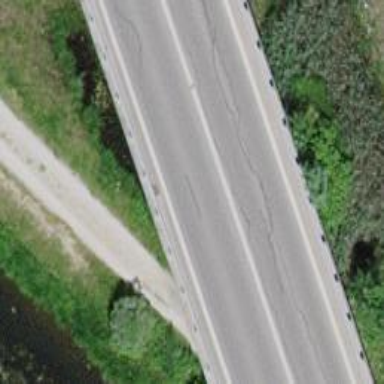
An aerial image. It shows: Trunk road bridge.